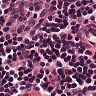
Metastatic tissue present: no